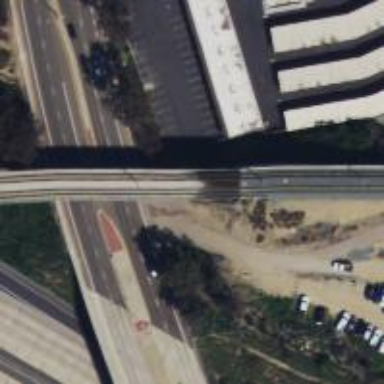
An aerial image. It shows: Light rail electrified with contact line.